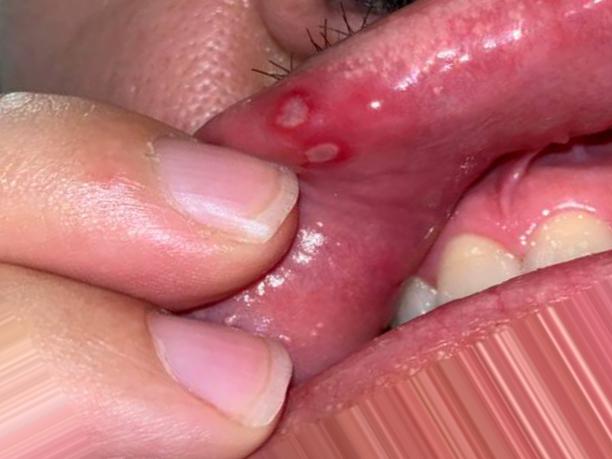
Condition: Mouth Ulcer